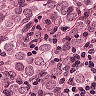
Metastatic tissue present: yes